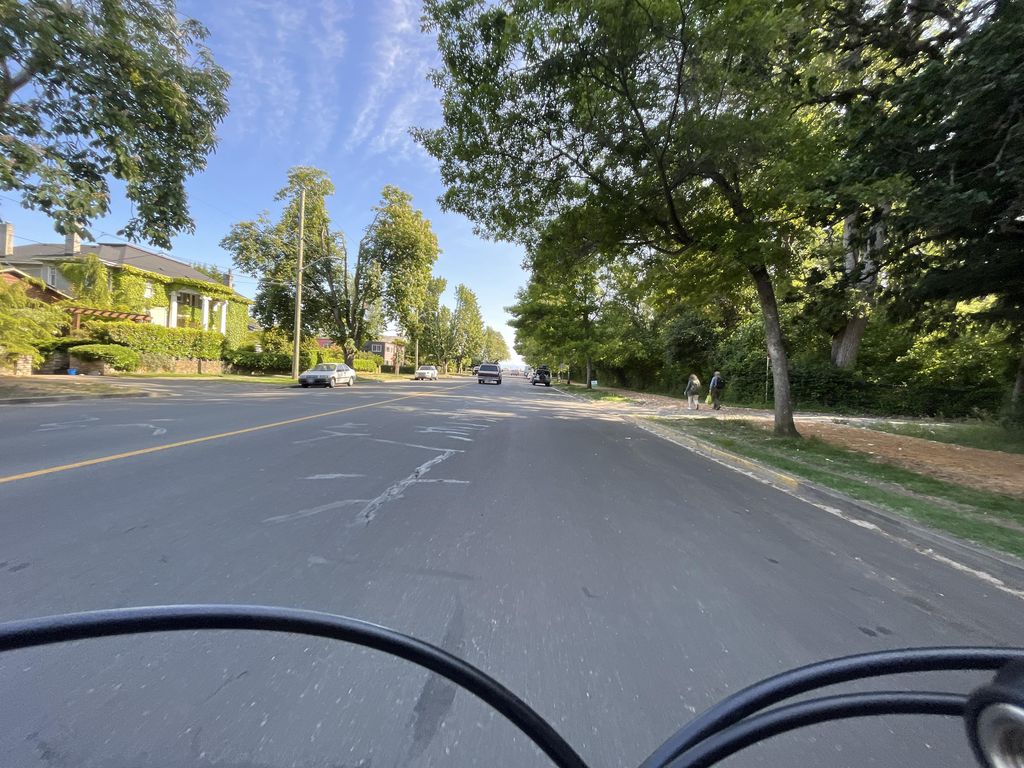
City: victoria